Question: I try to plot the graph with this code:
'''
db = librosa.core.amplitude_to_db(y)
plt.title('Noise level')
plt.xlabel('Time')
plt.ylabel('Volume, db')
plt.plot(db)
'''
As a result I got such graph:
.
Otherwise, I should plot the graph in for 'x' axis and in 'y' axis. What should I do to achieve that?
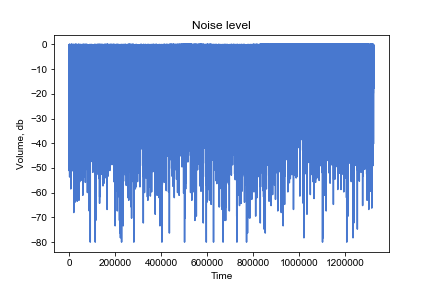
Answer: You will need to create a 'time' vector if you do not have one already. If you have one you can use it directly. In the example below, I created a simple time from 0 with a timestep of 0.1.